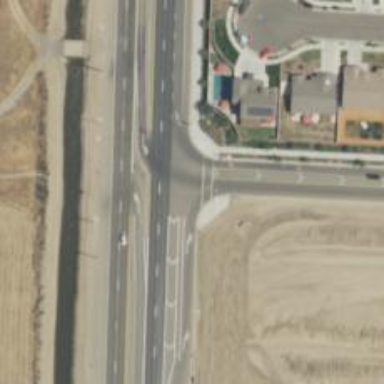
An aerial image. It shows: Primary link highway with asphalt surface.